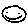
Label: smiley face